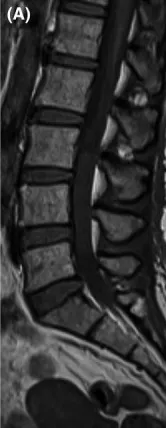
MRI spine, selected images. Sagittal T1 pre.
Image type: radiology (mri)